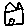
Label: house